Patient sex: M
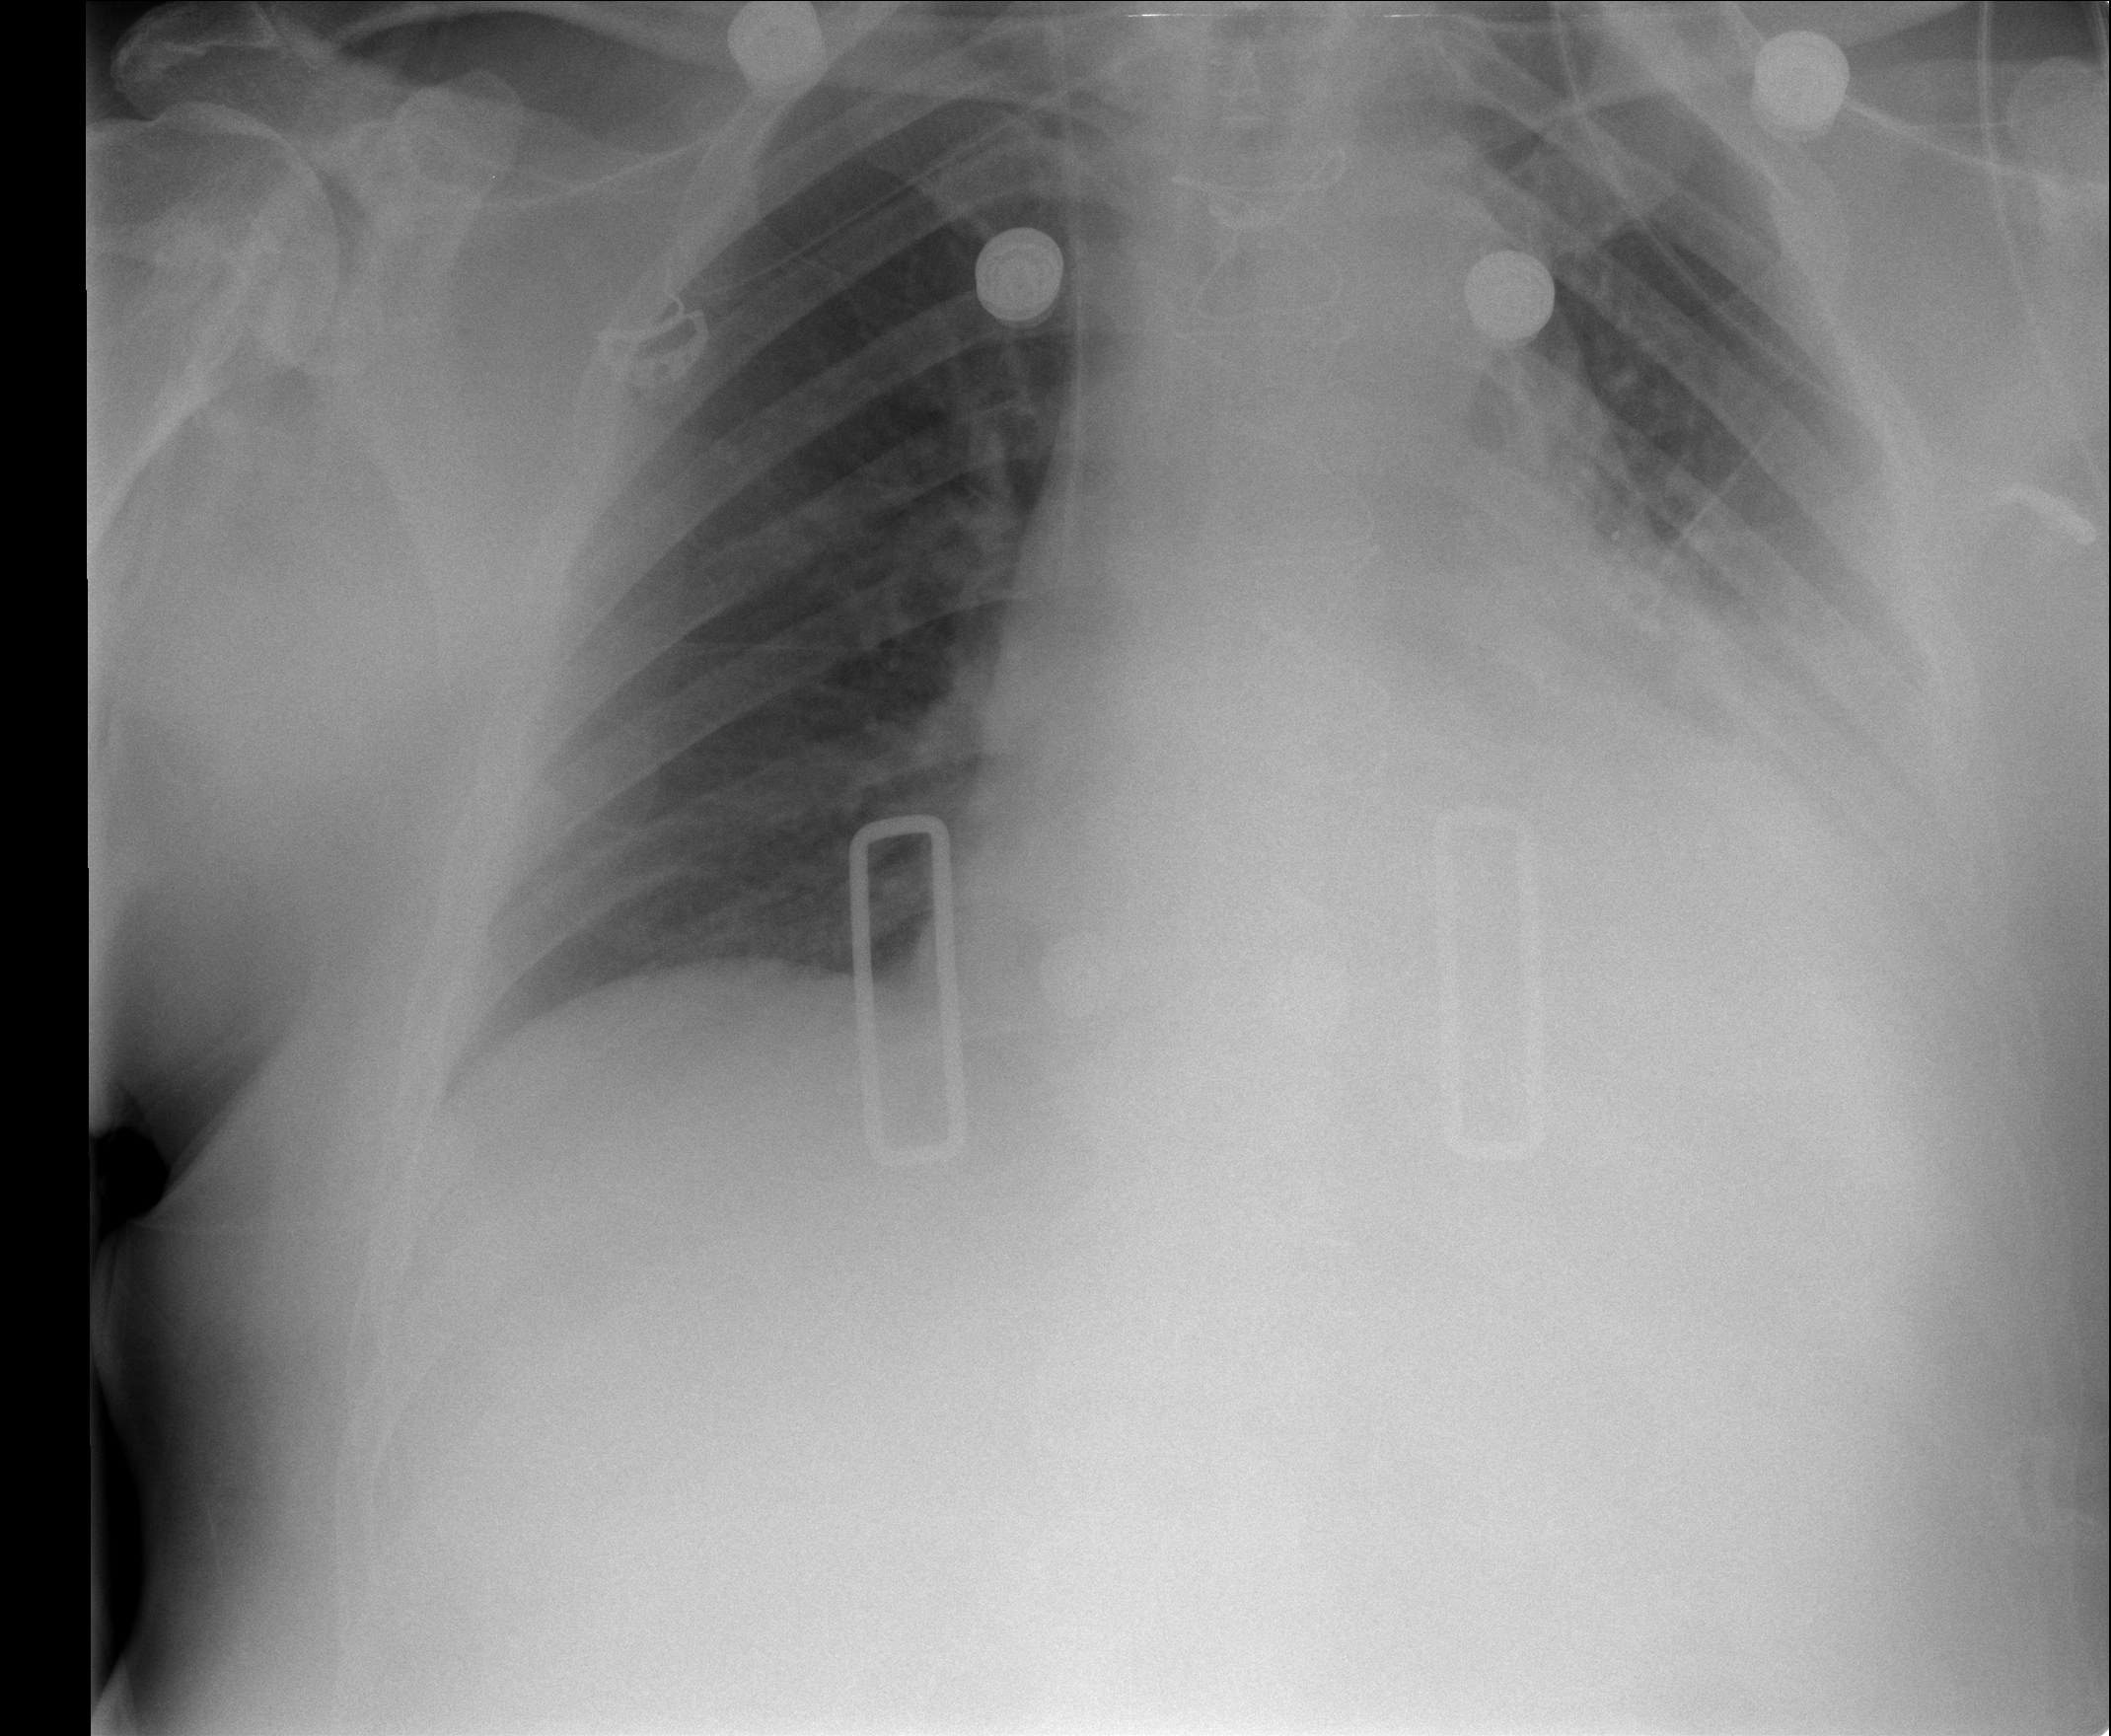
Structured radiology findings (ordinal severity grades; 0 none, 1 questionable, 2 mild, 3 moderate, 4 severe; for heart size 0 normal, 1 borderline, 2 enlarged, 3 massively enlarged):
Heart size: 2
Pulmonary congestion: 2
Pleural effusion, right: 0
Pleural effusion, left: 2
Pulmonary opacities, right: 0
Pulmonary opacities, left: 2
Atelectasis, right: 0
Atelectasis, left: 3